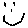
Label: smiley face